Field crop: tomato
Growth stage: 2
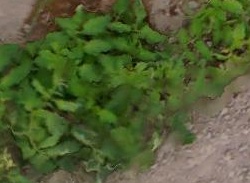
Species: tomato